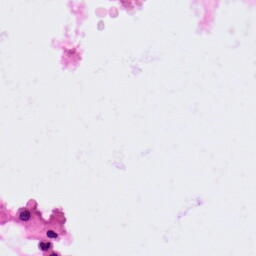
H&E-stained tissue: Colon